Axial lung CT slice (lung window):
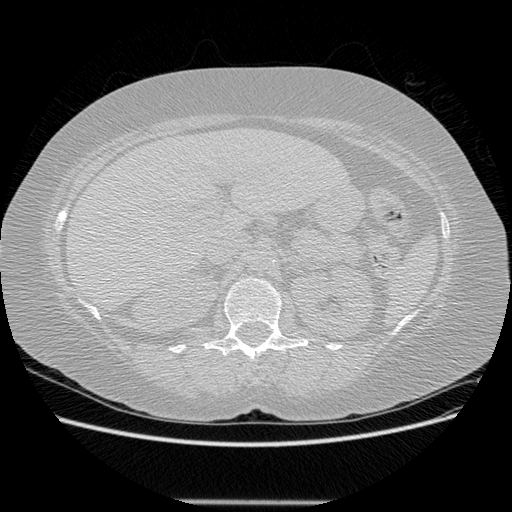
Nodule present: no